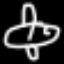
Label: airplane